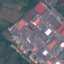
Land use / land cover class: Industrial